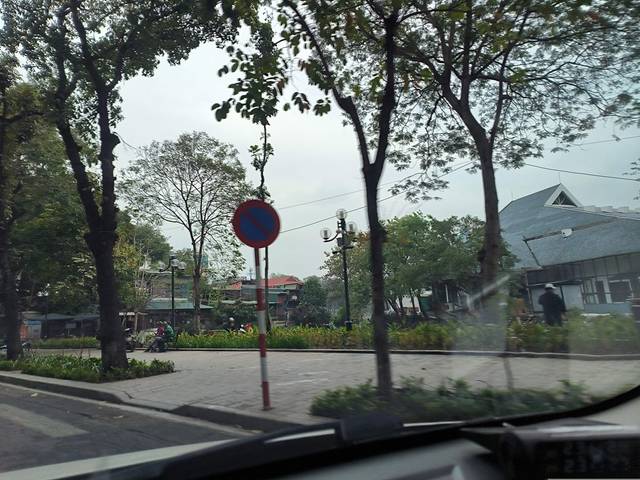
Region: Vietnam
Coordinates: 21.018, 105.844